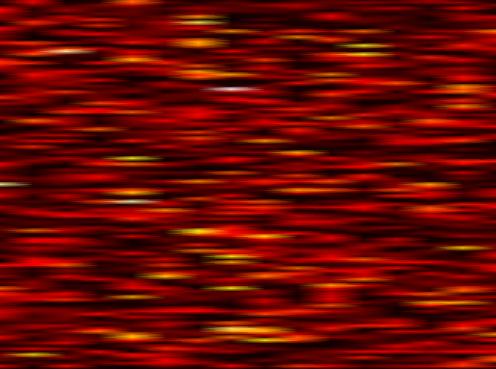
Label: UFMC